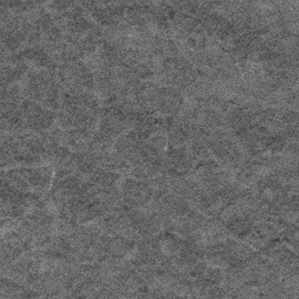
Label: frost